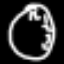
Label: clock